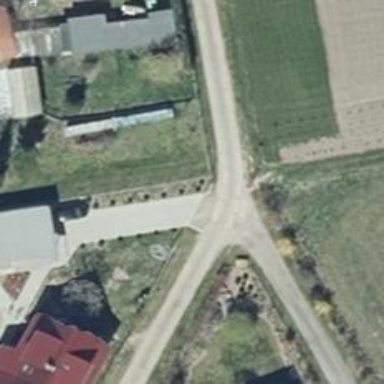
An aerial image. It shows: Residential road.